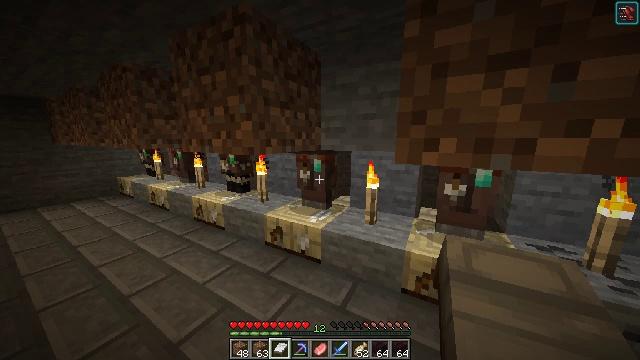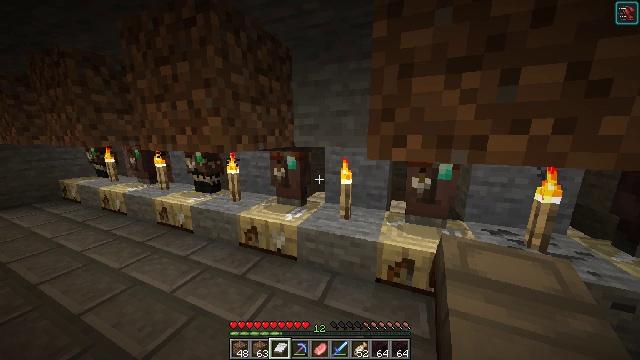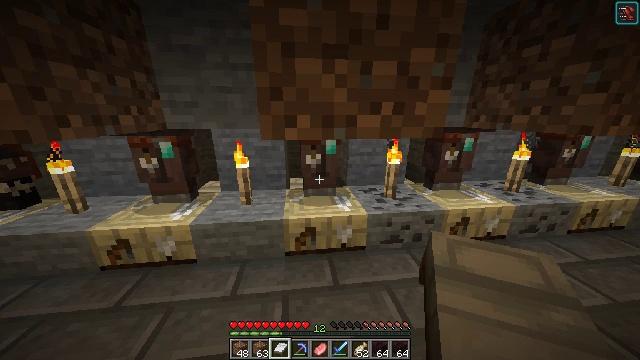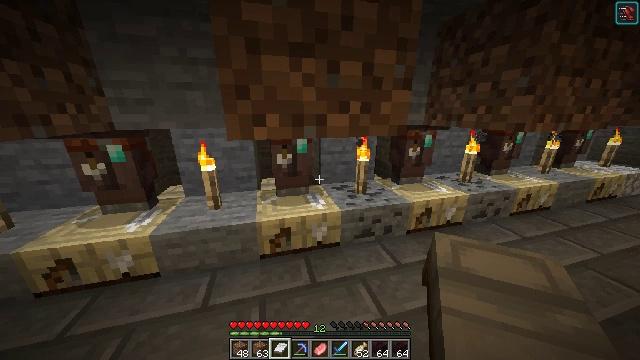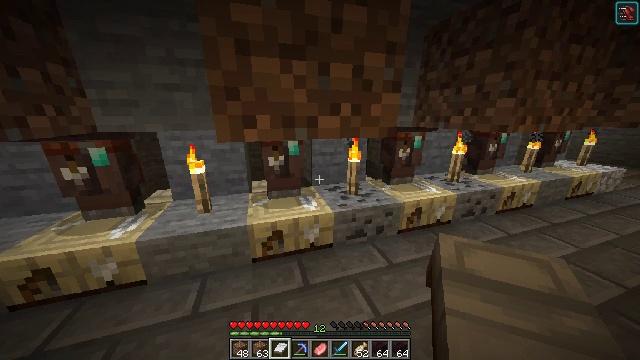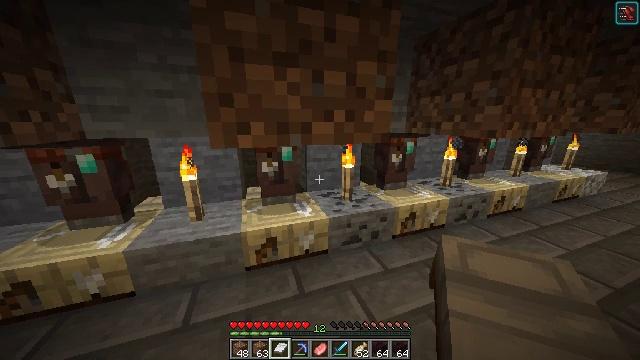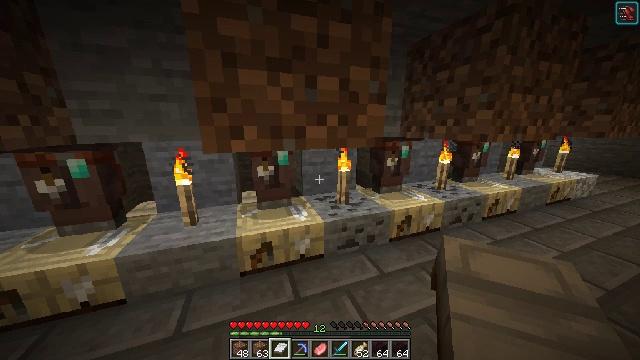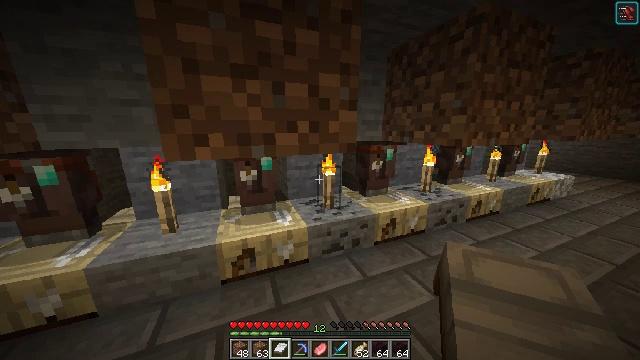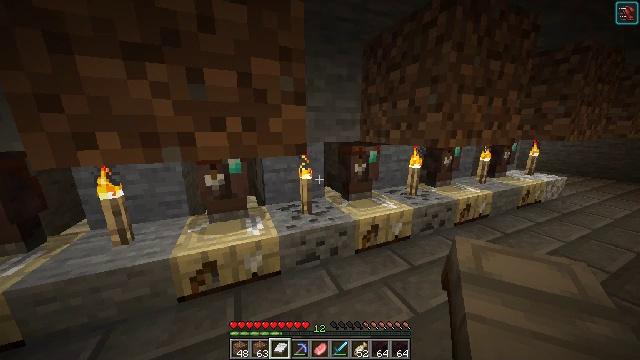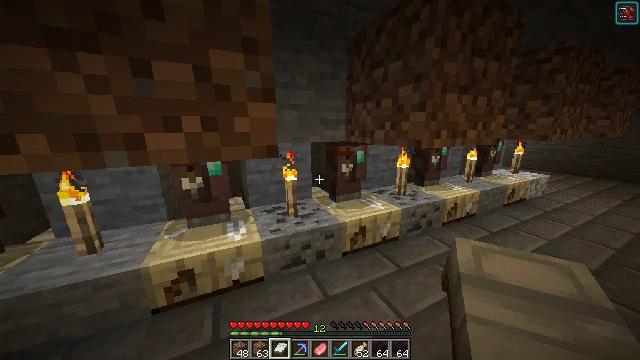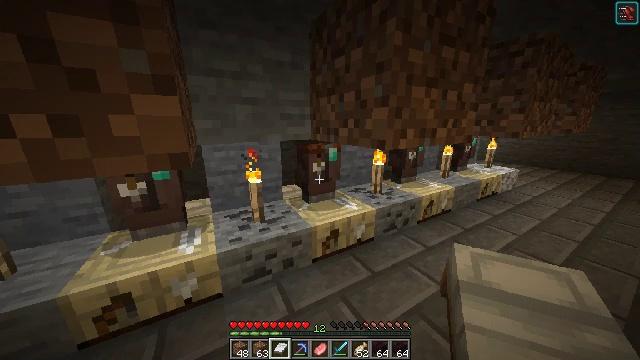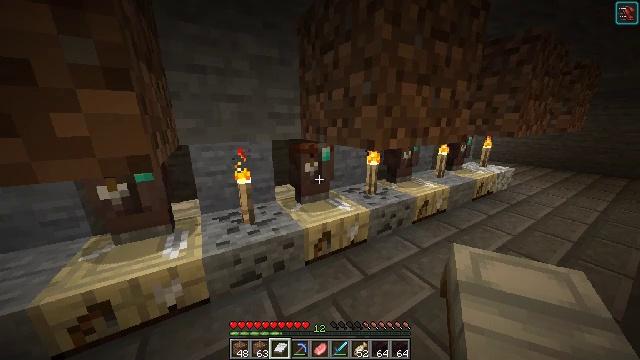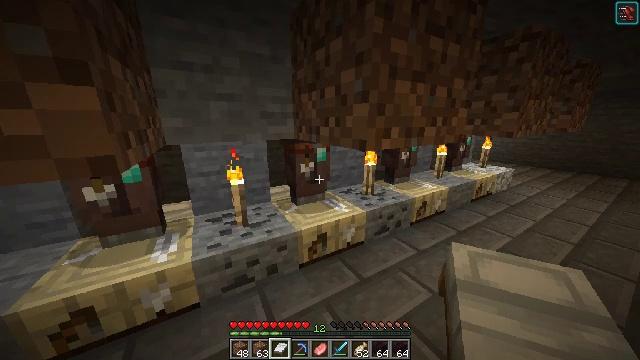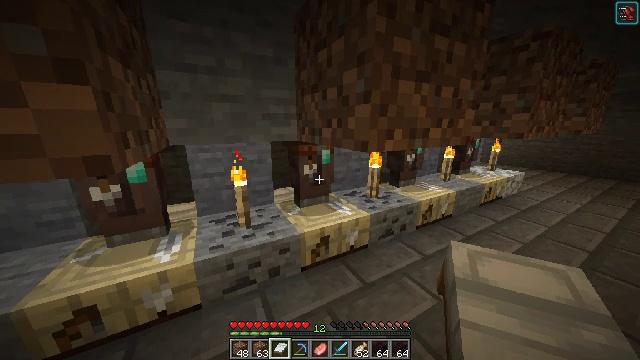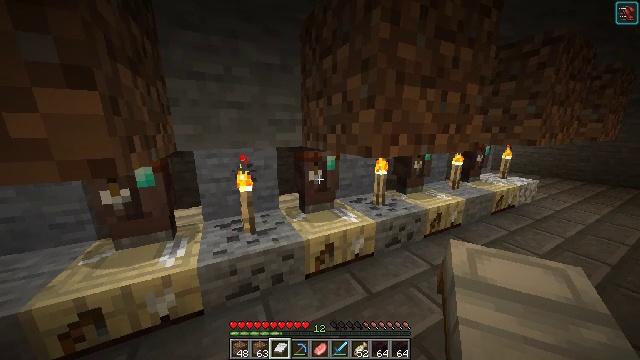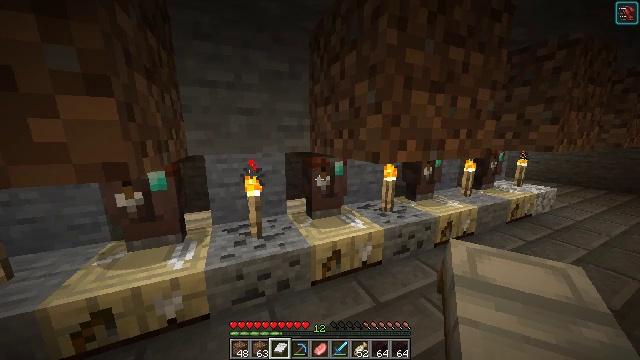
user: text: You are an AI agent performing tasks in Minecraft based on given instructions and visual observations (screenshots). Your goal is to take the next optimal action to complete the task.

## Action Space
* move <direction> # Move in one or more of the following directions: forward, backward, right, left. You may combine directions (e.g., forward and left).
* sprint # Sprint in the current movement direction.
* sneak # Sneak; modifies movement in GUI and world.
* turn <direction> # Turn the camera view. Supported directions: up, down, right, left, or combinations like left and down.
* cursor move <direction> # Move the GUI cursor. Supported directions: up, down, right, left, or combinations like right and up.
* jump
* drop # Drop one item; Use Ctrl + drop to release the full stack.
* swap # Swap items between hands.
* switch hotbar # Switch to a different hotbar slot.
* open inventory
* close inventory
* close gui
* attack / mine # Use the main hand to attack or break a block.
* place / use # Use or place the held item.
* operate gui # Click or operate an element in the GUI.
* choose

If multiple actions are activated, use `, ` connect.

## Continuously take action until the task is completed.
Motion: motion action
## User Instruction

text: Create a tipped arrow using arrows and potions in the crafting table.
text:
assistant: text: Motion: turn right, close gui
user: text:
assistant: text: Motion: turn right and down
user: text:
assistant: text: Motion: turn right
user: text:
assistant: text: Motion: turn right
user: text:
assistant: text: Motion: turn right and up
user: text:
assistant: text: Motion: move right, turn up
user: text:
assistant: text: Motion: move forward and move right, turn right
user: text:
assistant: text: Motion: move forward and move right
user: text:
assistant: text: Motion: move forward and move right, turn right
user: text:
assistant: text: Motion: turn right and down
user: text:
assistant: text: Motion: no_op
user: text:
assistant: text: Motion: no_op
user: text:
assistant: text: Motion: turn left
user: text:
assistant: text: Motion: turn left and up
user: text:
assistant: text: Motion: turn left and up
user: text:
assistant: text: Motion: use / place
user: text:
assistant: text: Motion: use / place
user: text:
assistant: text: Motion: no_op
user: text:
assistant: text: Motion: no_op
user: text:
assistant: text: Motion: no_op
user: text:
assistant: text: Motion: open gui
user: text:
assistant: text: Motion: no_op
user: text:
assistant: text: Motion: cursor move left and down
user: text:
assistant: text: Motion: cursor move left
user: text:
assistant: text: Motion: no_op
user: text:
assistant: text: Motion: no_op
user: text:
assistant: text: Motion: no_op
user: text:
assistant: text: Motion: no_op
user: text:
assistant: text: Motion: no_op
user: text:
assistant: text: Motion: no_op